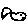
Label: fish